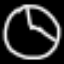
Label: clock